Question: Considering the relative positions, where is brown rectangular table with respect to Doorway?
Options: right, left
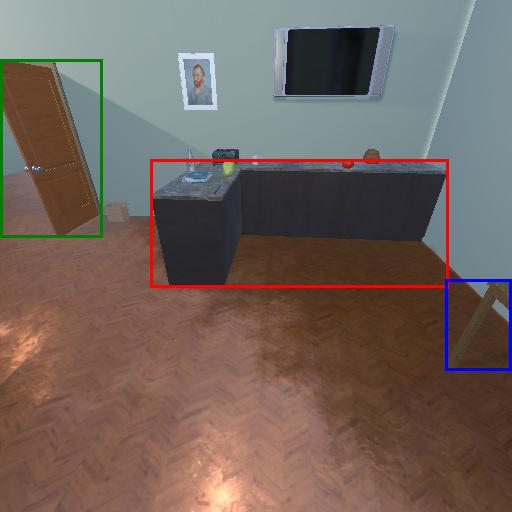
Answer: right